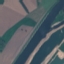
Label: River